Question: i have created one table called role and the fields are like (roleid,role,prohibitedprocess,prohibitedports) here roleid is unique. and i have a comma separated value for "prohibitedprocess" field .(ex: prohibitedprocess---> skype,teamviwer,notepad).
the problem is how to add and edit and delete that comma separated value of prohibitedprocess .is it possible ?
i have fetch the code form the data base .code is
'''
<?php
$sql = "SELECT roleid, prohibitedprocess, prohibitedports FROM role WHERE role='Basic'";
$option='';
$result = mysql_query($sql);
while($row = mysql_fetch_assoc($result))
{
$pro_proc = $row['prohibitedprocess'];
$lst = explode(",",$pro_proc);
//Print in Option Box
foreach($lst as $exp)
{?>
<tr>
<td><?php echo $exp;?></td>
<td><a href="edit_form.php?id=$row[roleid]">Edit</a></td>
<td><a href="del_form.php?id=$row[roleid]">Delete</a></td></tr>
<?php
}
}
?>
'''

How to do this please help me
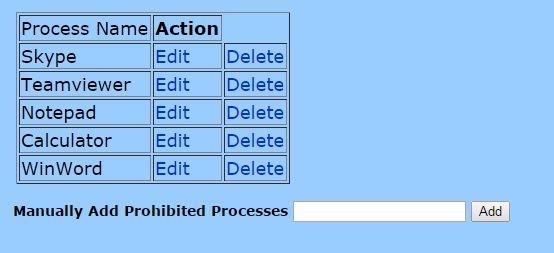
Answer: You can edit the whole string . .
I mean just using str_replace function
e.g
'''
$string = "skype,teamviwer,notepad";
$old_value = "skype";
$new_value = "facebook";
$new_string = str_replace($old_value,$new_value,$string);
'''
Then simply update this new string into database table. .